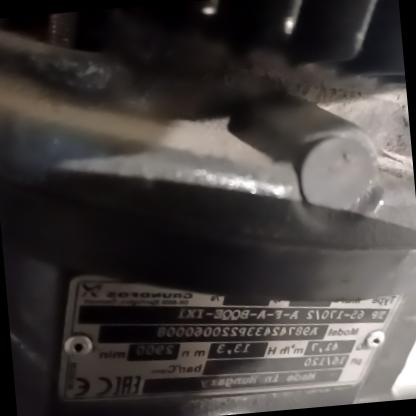
Klasa: tabliczka-znamionowa